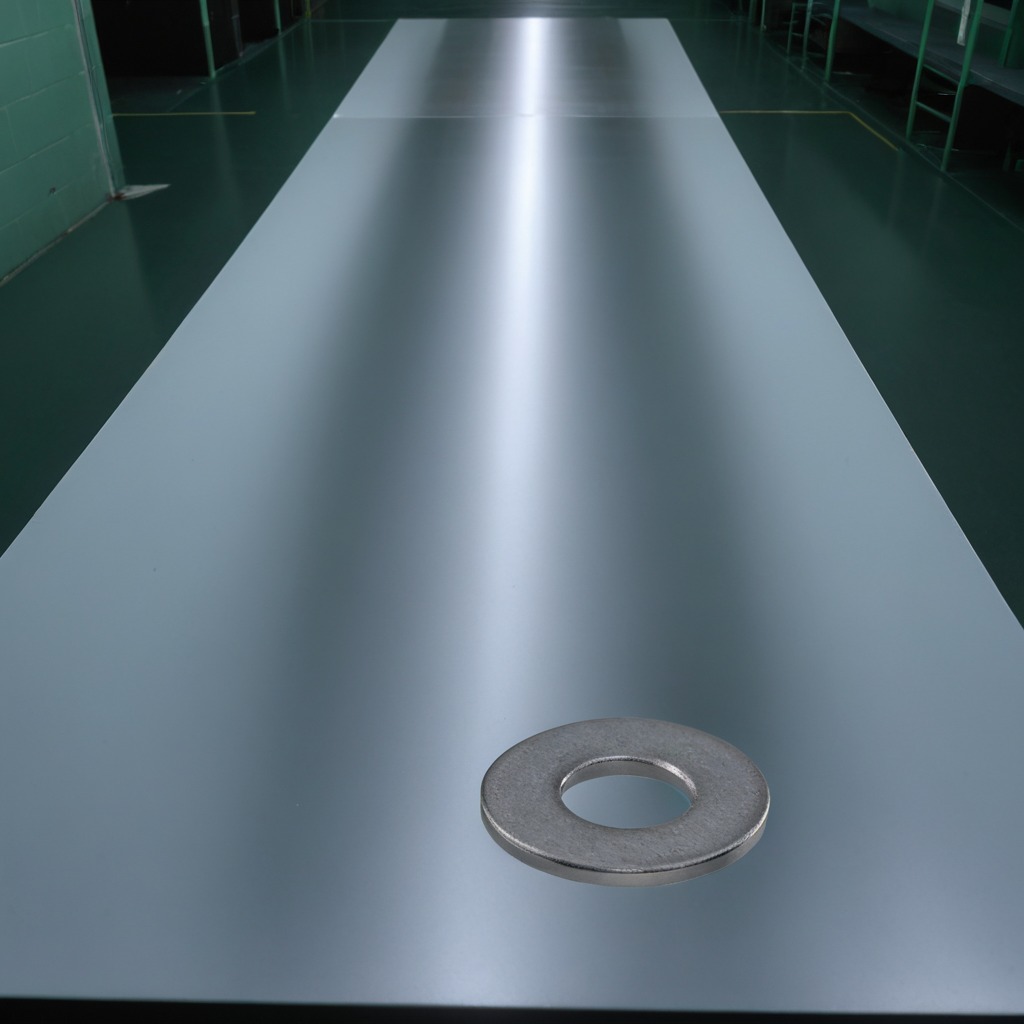
A flat metal washer is lying on a clean empty table in a railway signal maintenance room lit by harsh overhead fluorescents.